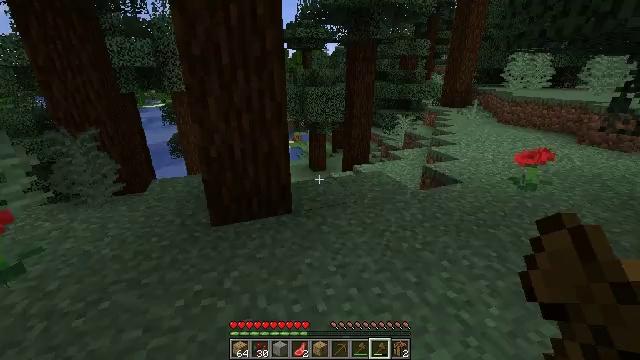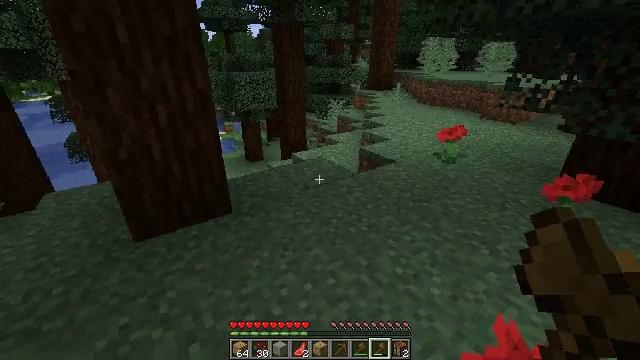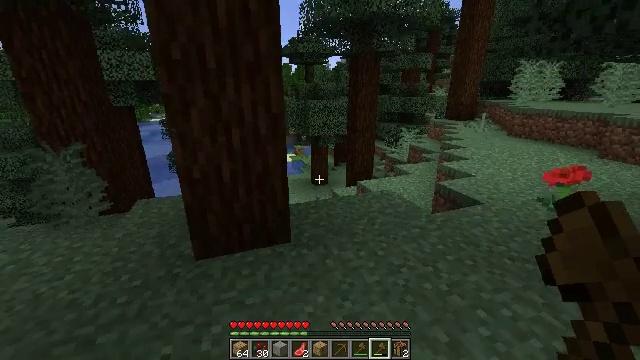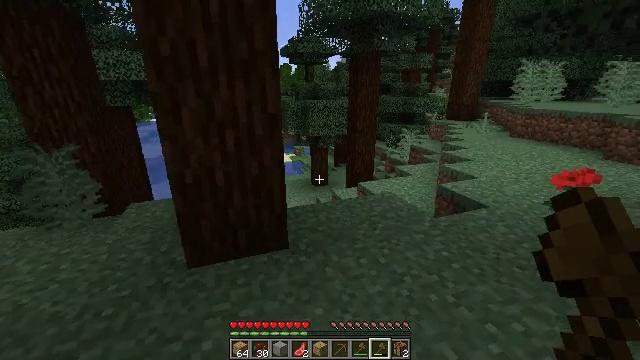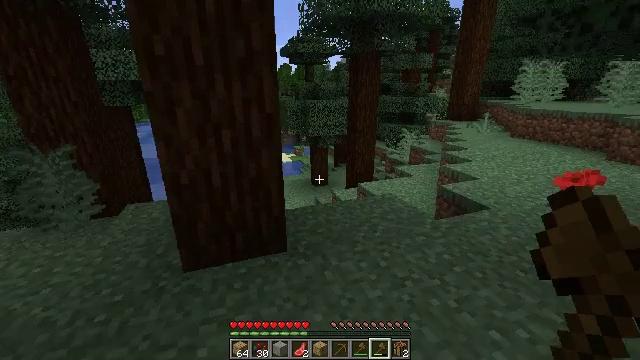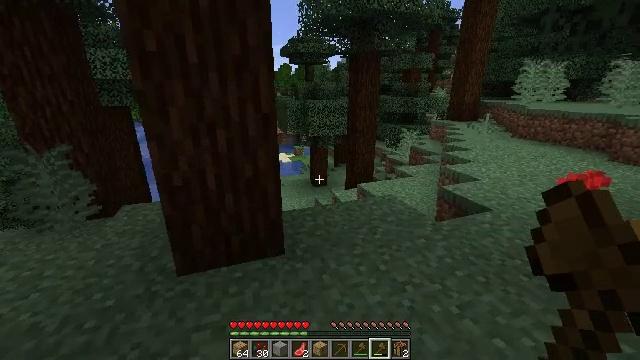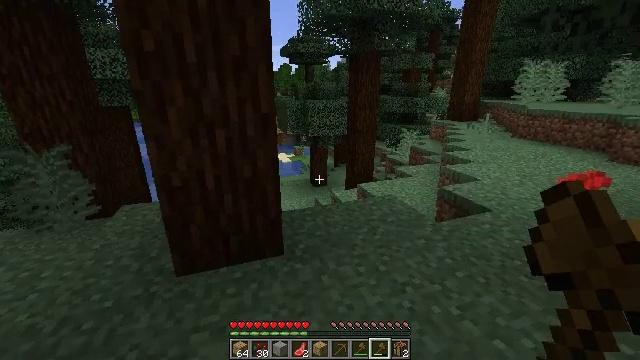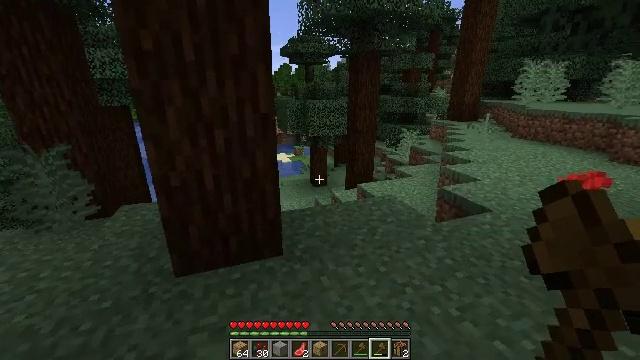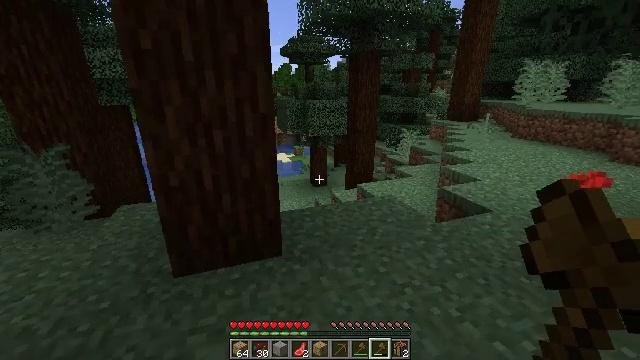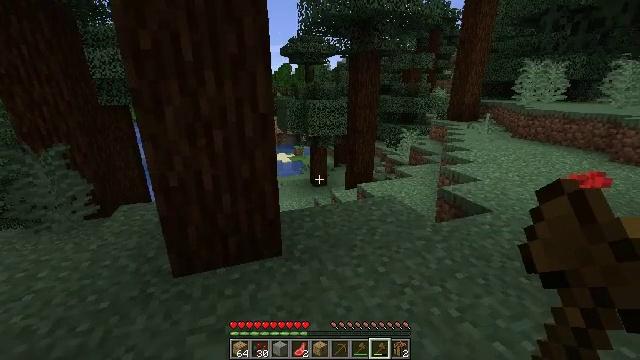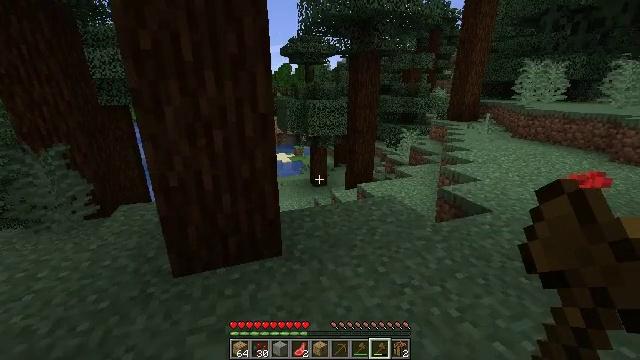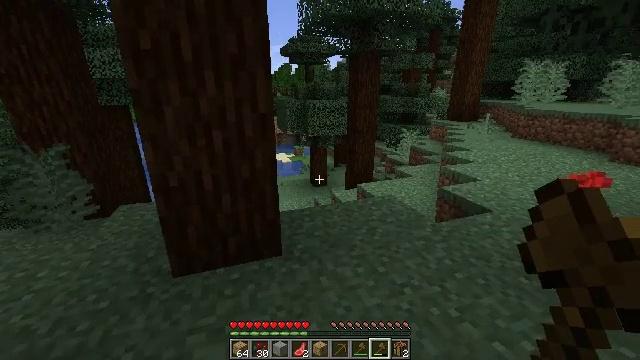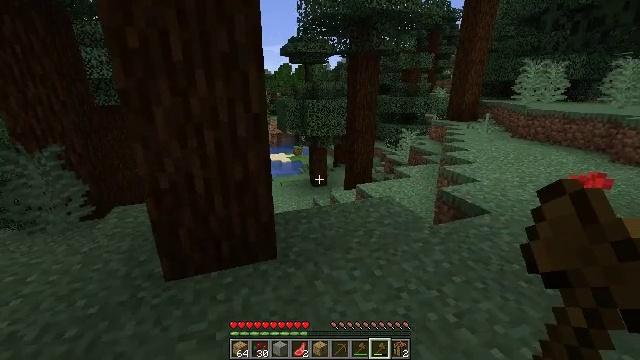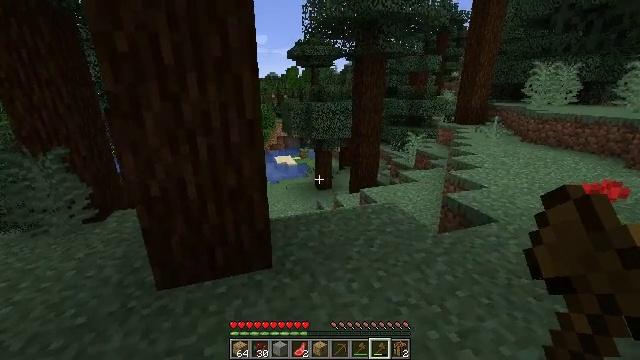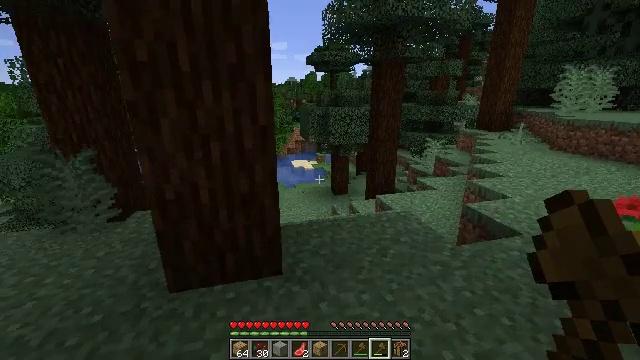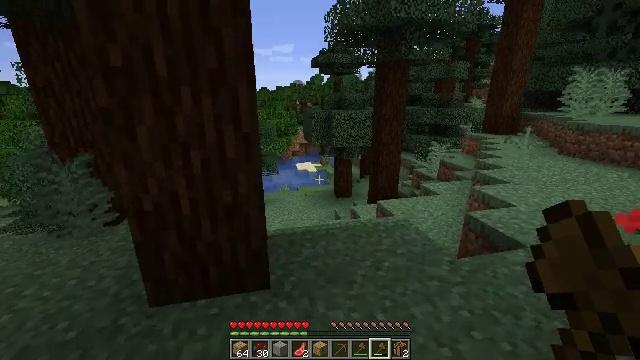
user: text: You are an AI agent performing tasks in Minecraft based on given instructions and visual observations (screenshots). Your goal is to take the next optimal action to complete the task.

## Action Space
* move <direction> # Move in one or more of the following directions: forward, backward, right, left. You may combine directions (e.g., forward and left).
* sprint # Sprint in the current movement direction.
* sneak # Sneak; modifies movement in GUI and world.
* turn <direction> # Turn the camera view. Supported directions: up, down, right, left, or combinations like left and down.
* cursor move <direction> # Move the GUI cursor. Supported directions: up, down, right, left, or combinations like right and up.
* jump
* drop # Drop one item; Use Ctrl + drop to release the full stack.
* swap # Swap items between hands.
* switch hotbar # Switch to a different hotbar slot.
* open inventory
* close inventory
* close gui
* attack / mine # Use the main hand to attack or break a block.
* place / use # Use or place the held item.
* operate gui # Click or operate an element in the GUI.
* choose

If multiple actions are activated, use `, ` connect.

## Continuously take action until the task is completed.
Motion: motion action
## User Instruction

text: Mine fern in the forest.
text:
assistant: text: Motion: move forward
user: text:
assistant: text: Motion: move forward, turn left and up
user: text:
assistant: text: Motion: no_op
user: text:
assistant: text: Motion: no_op
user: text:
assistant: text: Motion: no_op
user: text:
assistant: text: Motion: no_op
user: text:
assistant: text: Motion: no_op
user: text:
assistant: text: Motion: no_op
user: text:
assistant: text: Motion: no_op
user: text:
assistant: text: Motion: no_op
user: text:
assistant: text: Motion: no_op
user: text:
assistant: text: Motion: move forward and move right
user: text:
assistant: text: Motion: move forward and move right, turn left
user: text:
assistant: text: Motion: move forward and move right, turn left and up
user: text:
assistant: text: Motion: move forward and move right, turn left
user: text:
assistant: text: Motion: move forward and move right
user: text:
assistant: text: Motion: move forward and move right
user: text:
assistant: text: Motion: move forward and move right
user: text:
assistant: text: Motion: move forward and move right
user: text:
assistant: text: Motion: move forward and move right
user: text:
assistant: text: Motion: move forward and move right
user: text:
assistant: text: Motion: move forward and move right
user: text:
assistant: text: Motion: move forward and move right, turn down
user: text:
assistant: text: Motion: move forward and move right, turn down
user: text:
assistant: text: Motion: move forward and move right, turn down
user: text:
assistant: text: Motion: move forward and move right, turn down
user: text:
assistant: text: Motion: move forward and move right
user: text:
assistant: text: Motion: move right
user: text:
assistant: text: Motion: move right
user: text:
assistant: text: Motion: move forward and move right